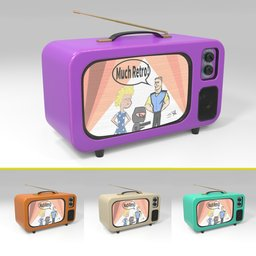
Label: electronics